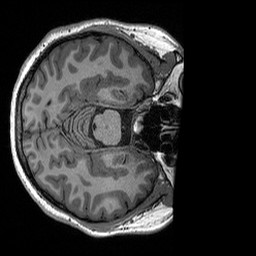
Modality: T1w
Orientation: axial
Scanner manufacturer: siemens
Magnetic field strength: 3 T
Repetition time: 2.3 s
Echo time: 0.00298 s